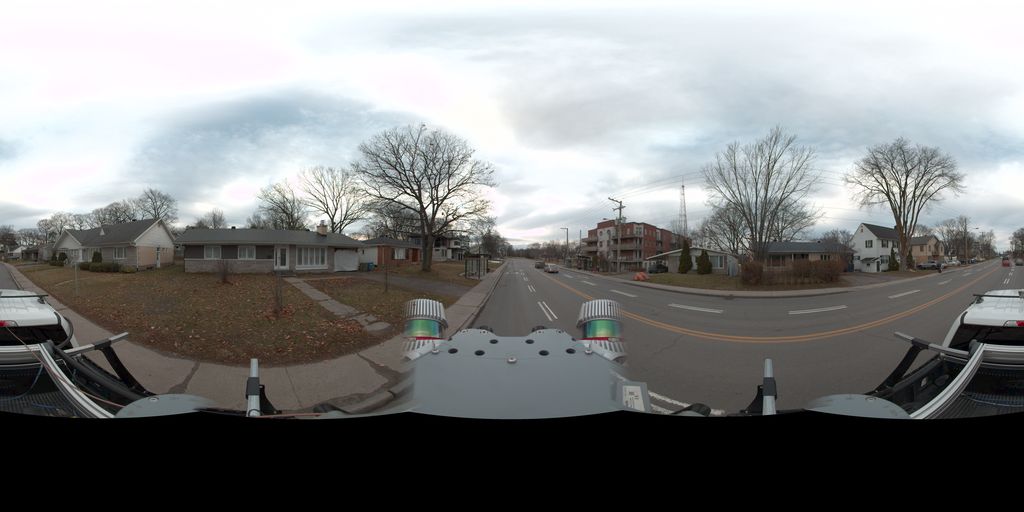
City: quebec_city